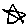
Label: star